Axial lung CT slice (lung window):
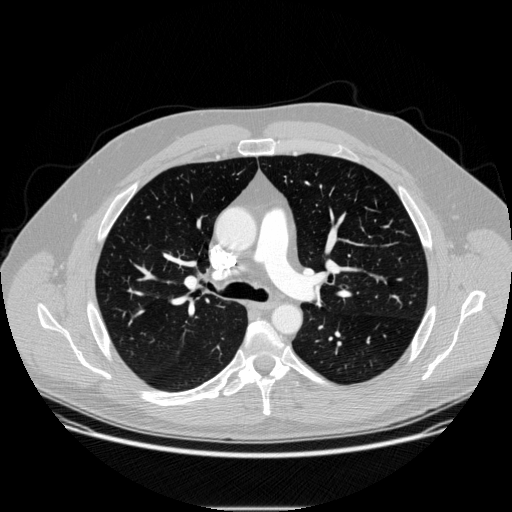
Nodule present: no